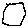
Label: hexagon